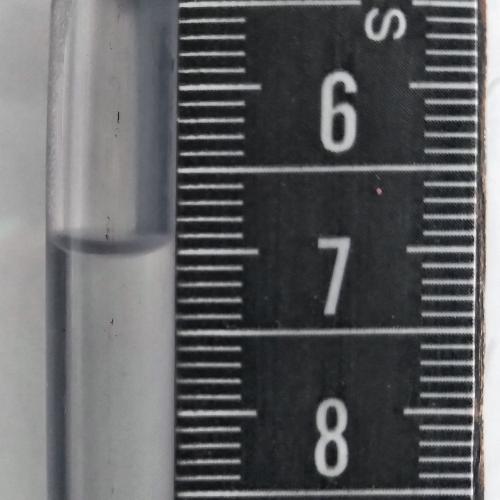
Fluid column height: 7.0 cm